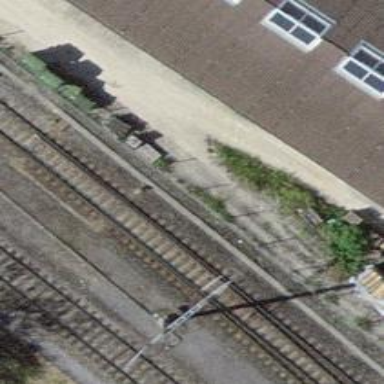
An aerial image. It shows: Siding railway track with electrified contact line.